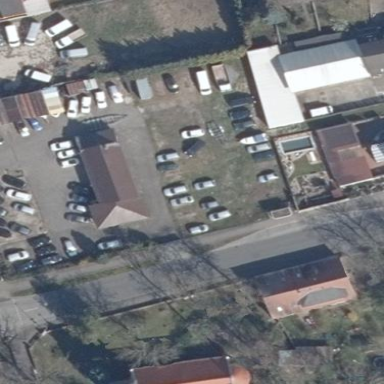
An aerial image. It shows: Commercial area with car shop.